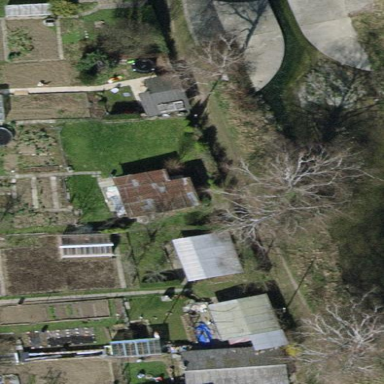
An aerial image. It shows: Allotments area.